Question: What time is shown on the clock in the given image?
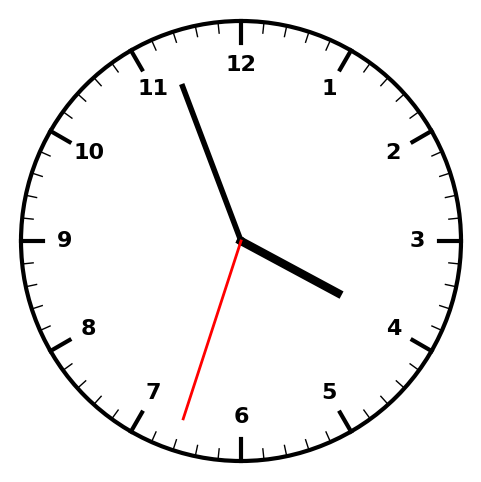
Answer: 03:56:33